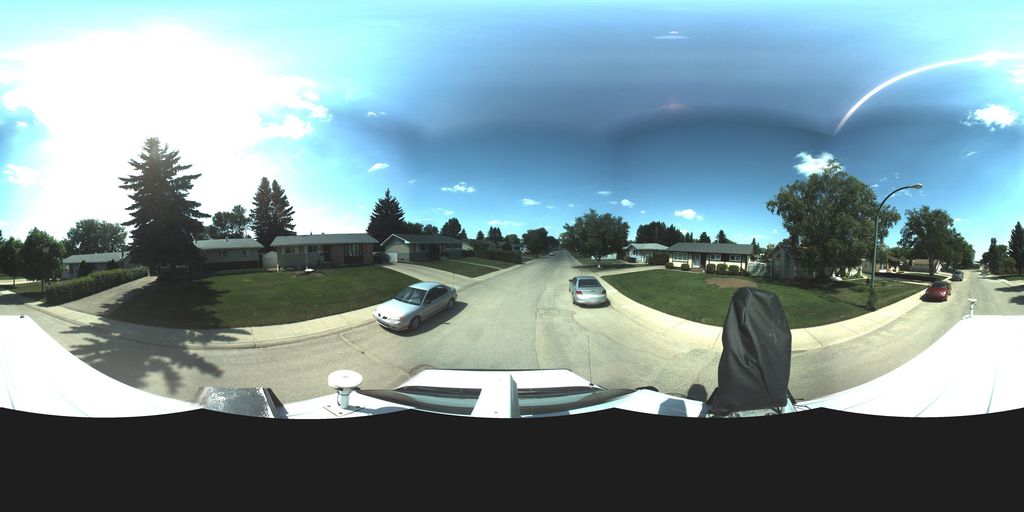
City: saskatoon